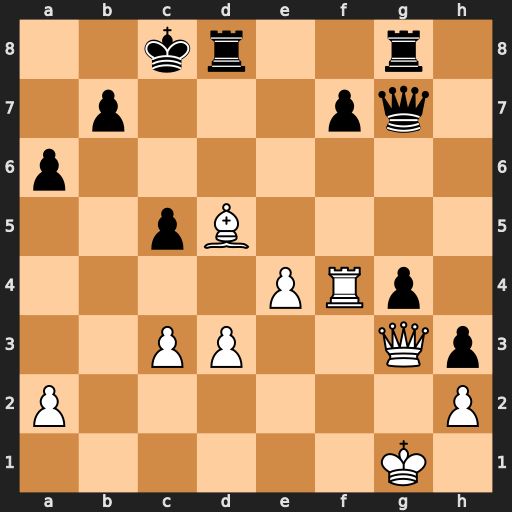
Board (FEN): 2kr2r1/1p3pq1/p7/2pB4/4PRp1/2PP2Qp/P6P/6K1
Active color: w
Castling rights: -
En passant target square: -
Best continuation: Rxf7 Qxf7 Bxf7